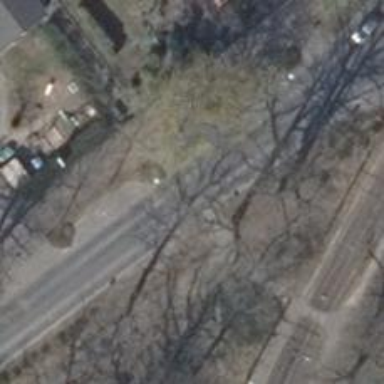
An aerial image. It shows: Unmarked road crossing.